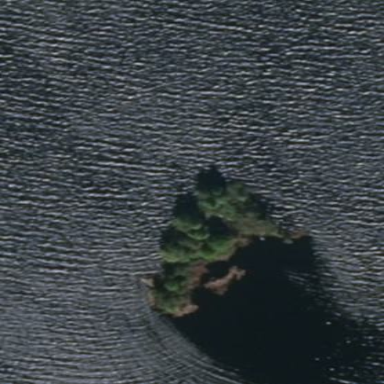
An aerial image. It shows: Islet.